Question: The goal is to place a certain number of queens so that there is one queen in each row and column. Queens cannot attack each other, and newly placed queens cannot be captured by existing knights, but there is no need to consider whether knights can be attacked by queens. Each square on the board has a specific color, representing the cost of placing a new queen on that square. The goal is to minimize this cost while meeting these requirements (considering only the minimum cost incurred by newly added queens).
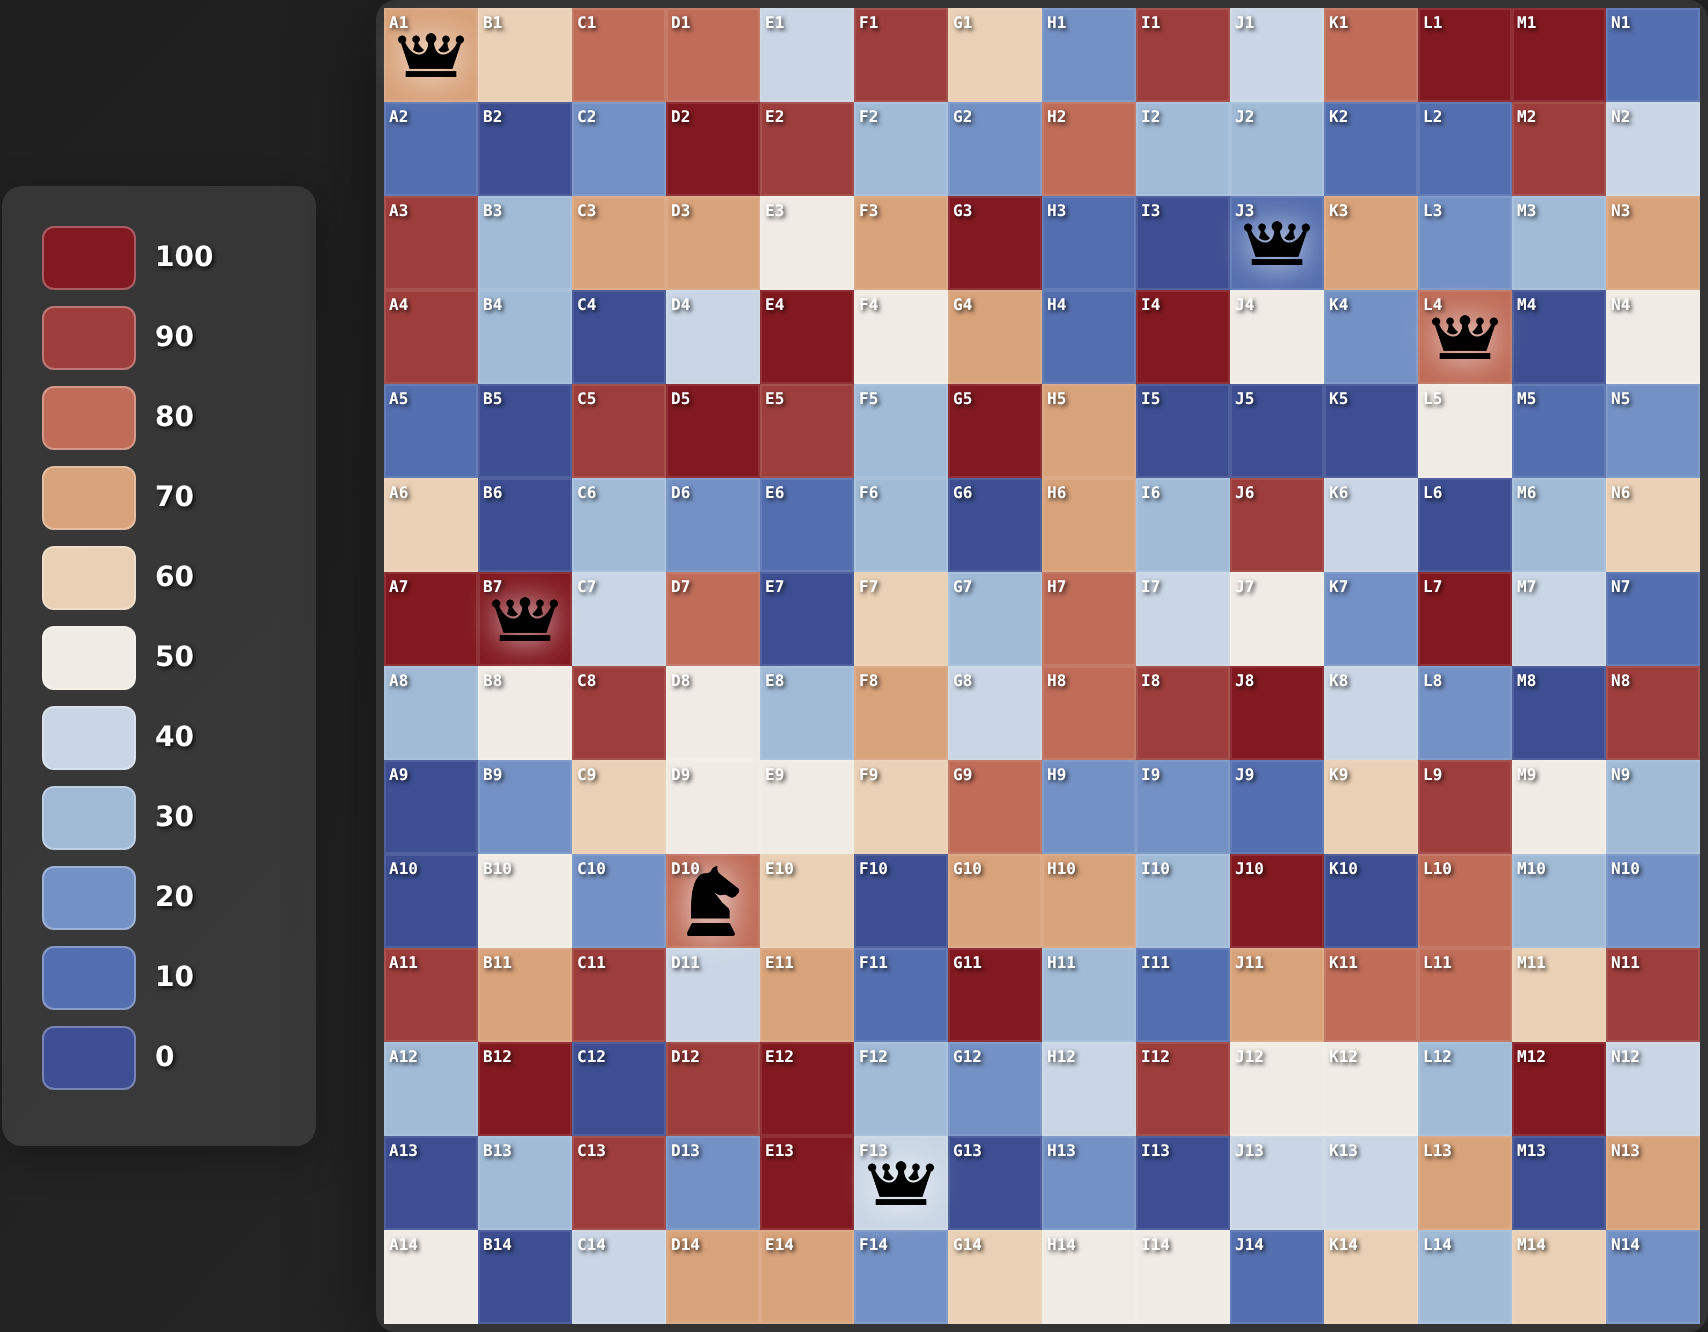
Answer: 320